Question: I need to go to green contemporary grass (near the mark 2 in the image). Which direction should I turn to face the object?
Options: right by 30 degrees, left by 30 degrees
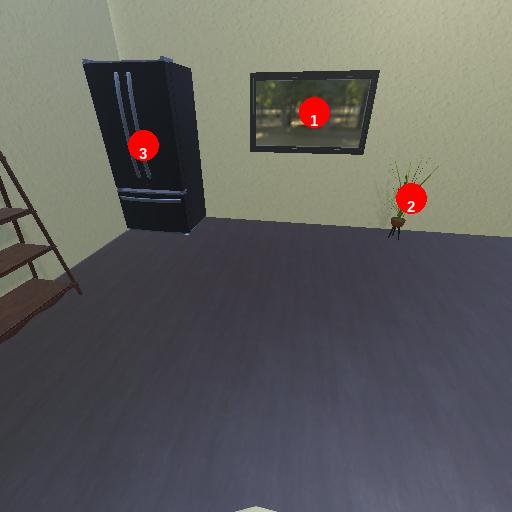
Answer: right by 30 degrees